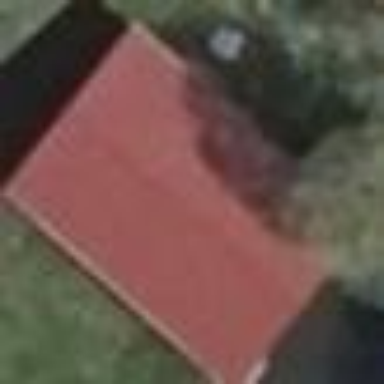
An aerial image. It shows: Boathouse with gabled roof oriented along. The roof is colored in red.